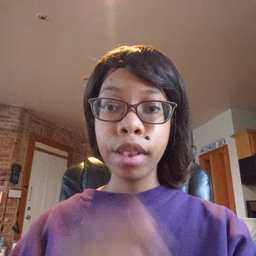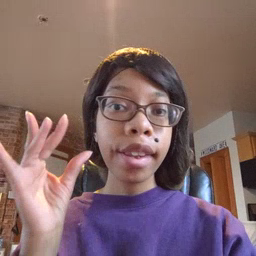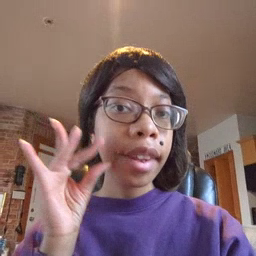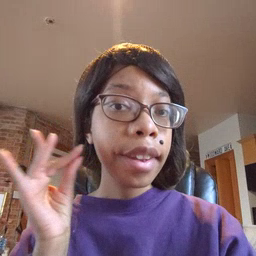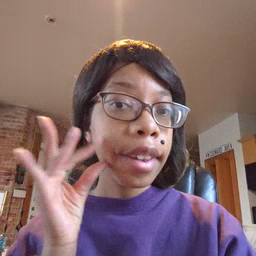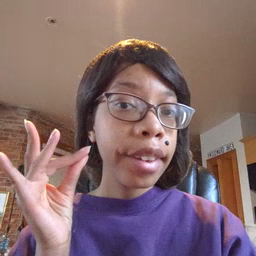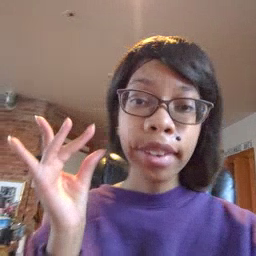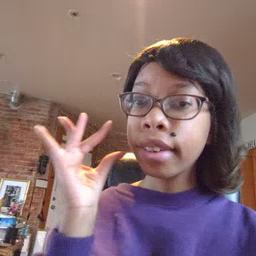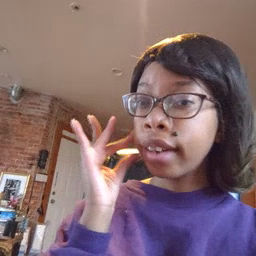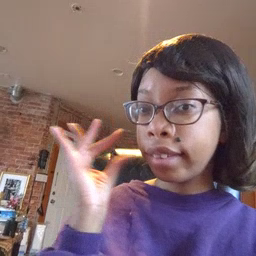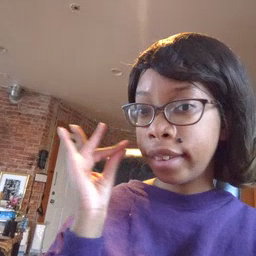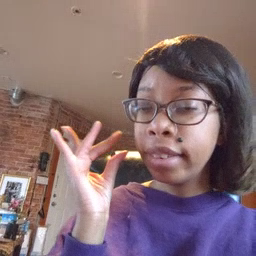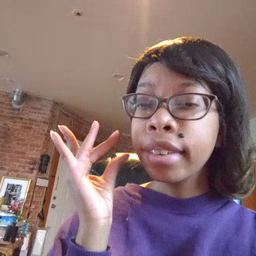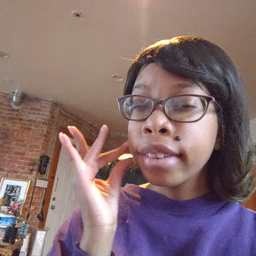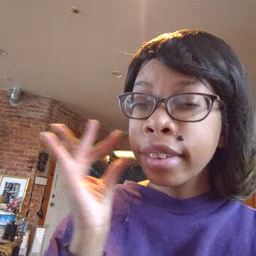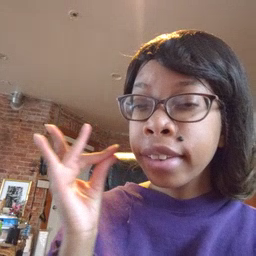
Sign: kitty